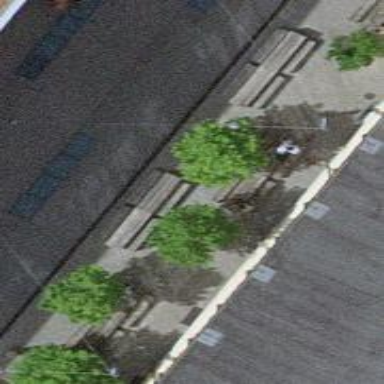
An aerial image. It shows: Picnic table located in leisure land area.